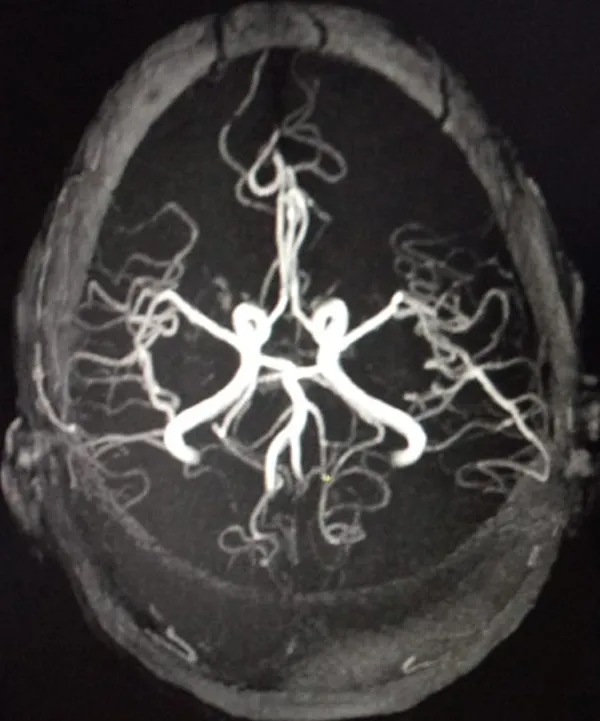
cerebral magnetic resonance angiography showing no arteriovenous malformations.
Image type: radiology (mri)